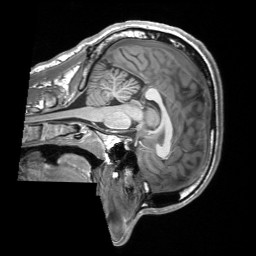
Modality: T1w
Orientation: sagittal
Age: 25
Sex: male
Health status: ill
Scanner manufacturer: siemens
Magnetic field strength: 3 T
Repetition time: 2.3 s
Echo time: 0.00201 s